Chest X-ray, AP view. Patient: 21 years old, sex M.
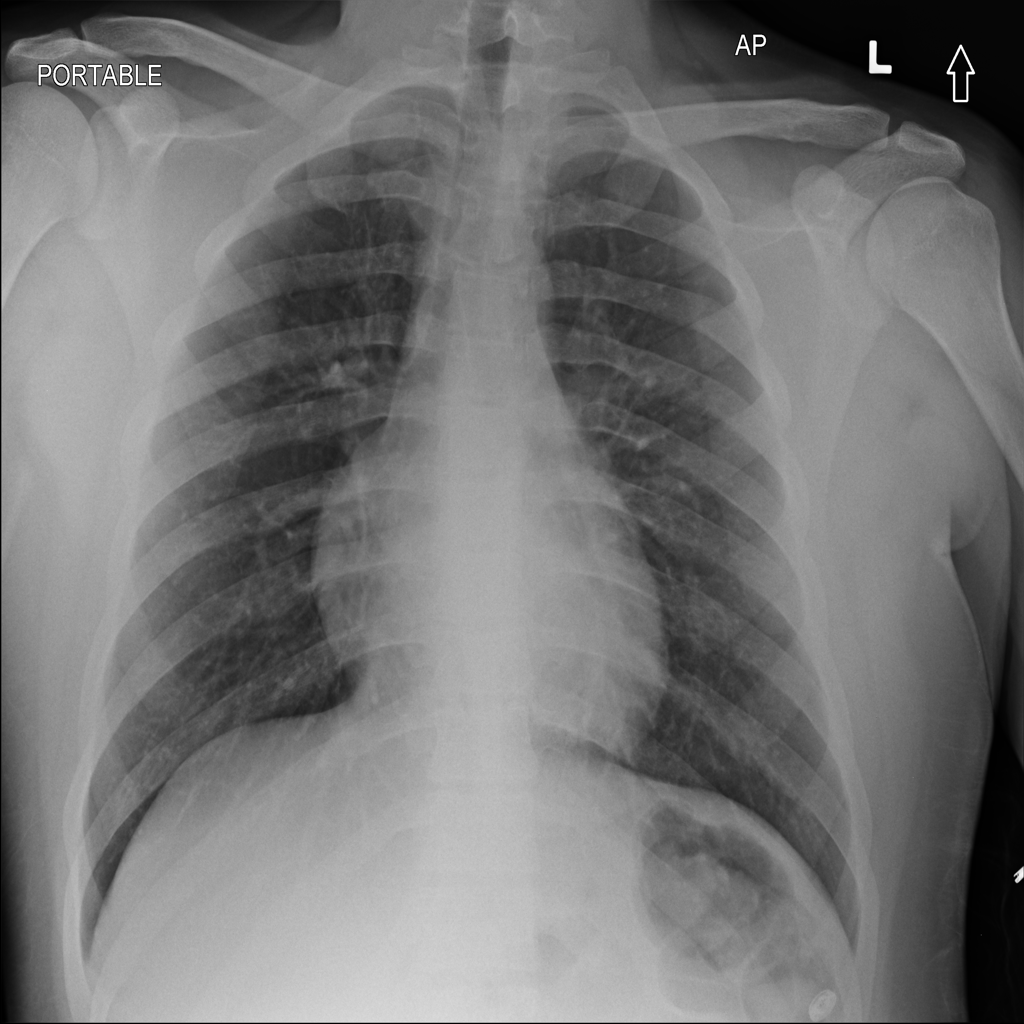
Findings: No Finding